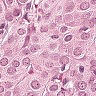
Metastatic tissue present: yes